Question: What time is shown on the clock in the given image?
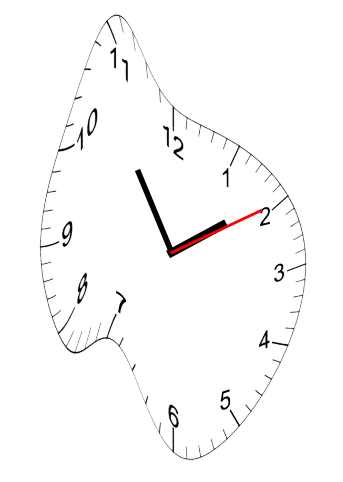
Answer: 01:54:10